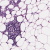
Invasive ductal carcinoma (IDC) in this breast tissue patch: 1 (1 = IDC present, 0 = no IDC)